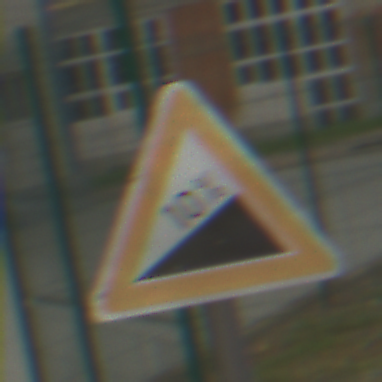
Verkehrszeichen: Steigung10
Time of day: MorningAfternoon
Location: Outdoor (Suburban)
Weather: PartlyCloudy
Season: NotSpecified
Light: Natural